Question: I have a 'UIButton' at the top left of the screen. Using iOS simulator, I can easily touch the farthest most top left part of the button. It works as expected:

But after using 'MPMoviePlayerController', the button doesn't work when pressed in that region! (can be a bit bigger/smaller). Sounds crazy!
'MPMoviePlayerController' Code:
'''
if (!_player) {
[[UIApplication sharedApplication] beginReceivingRemoteControlEvents];
NSError *setCategoryErr = nil;
NSError *activationErr = nil;
[[AVAudioSession sharedInstance] setCategory: AVAudioSessionCategoryPlayback error: &setCategoryErr];
[[AVAudioSession sharedInstance] setActive: YES error: &activationErr];
VCRoot* root = [[ApplicationManager sharedManager] rootViewController];
_player = [[MPMoviePlayerController alloc] init];
_player.movieSourceType = MPMovieSourceTypeStreaming;
_player.view.hidden = YES;
[root.view addSubview:_player.view];
[[NSNotificationCenter defaultCenter] addObserver:self
selector:@selector(moviePlayerStateChanged:)
name:MPMoviePlayerLoadStateDidChangeNotification
object:nil];
} else {
[_player stop];
}
_player.contentURL = [channel url];
[_player setInitialPlaybackTime:-1.0];
[_player play];
'''
NOTE:
I tried adding the '_player.view' using 'insertSubview: AtIndex:0', tried 'setIsUserInteractionEnabled = NO', tried 'setAlpha = 0.f', all no use .. I even added it as a subview of a different view.
HOWEVER:
When I stop the player, and remove the view, that area is touchable again :(
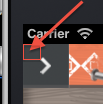
Answer: Out of all the things I tried ... Finally:
'_player.view.frame = CGRectMake(-100, -100, 1.f, 1.f);'
worked!